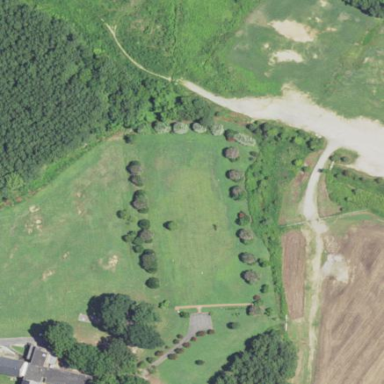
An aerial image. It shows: Cemetery.